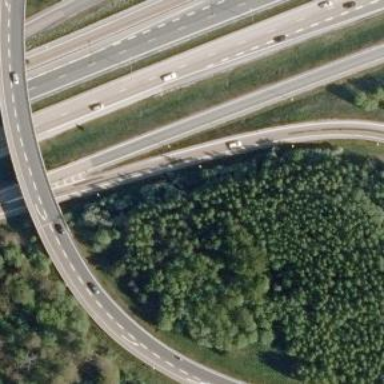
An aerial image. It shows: Asphalt motorway link.